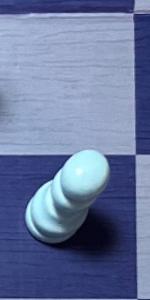
Label: Pawn_White